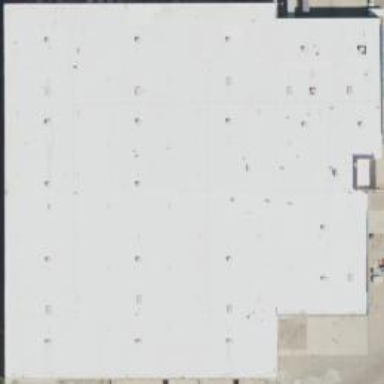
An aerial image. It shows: Warehouse.